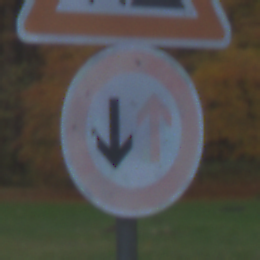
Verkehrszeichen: VorrangDesGegenverkehrs
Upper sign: Arbeitsstelle
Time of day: SunriseSunset
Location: Outdoor (Nature)
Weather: PartlyCloudy
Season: Autumn
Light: Natural